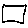
Label: square